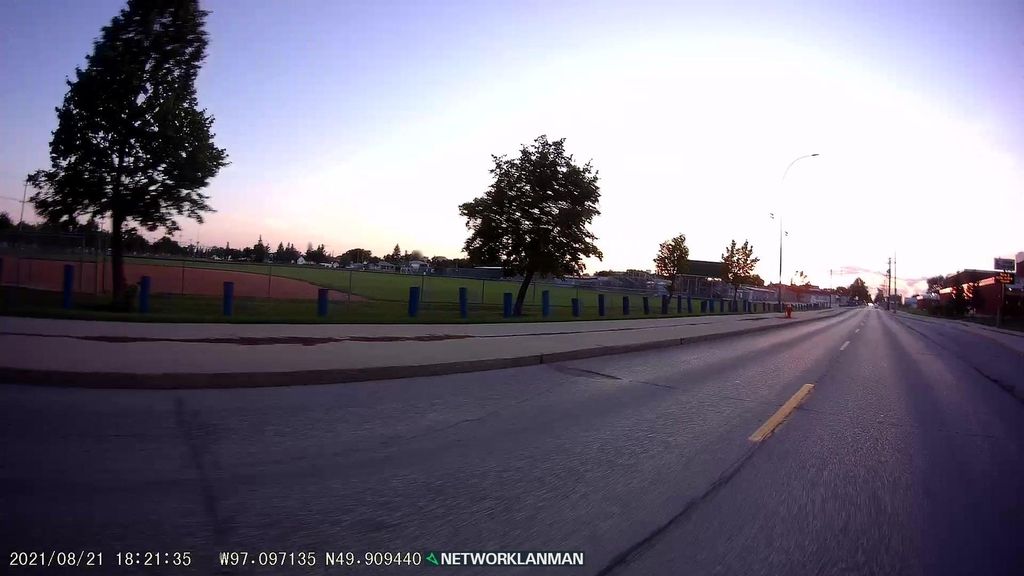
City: winnipeg